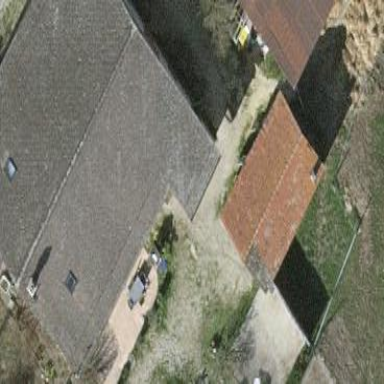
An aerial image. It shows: Simple house.